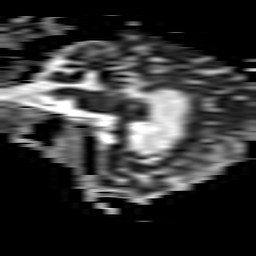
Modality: ADC
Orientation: sagittal
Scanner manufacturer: philips
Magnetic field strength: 3 T
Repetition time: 3.089 s
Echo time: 0.076 s